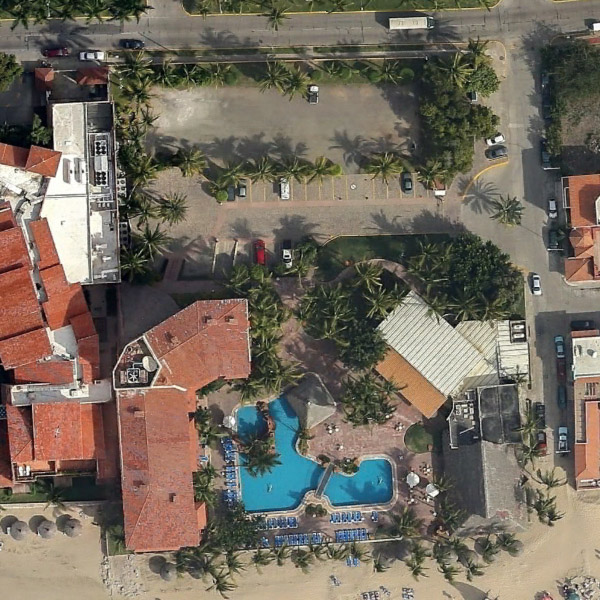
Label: Resort